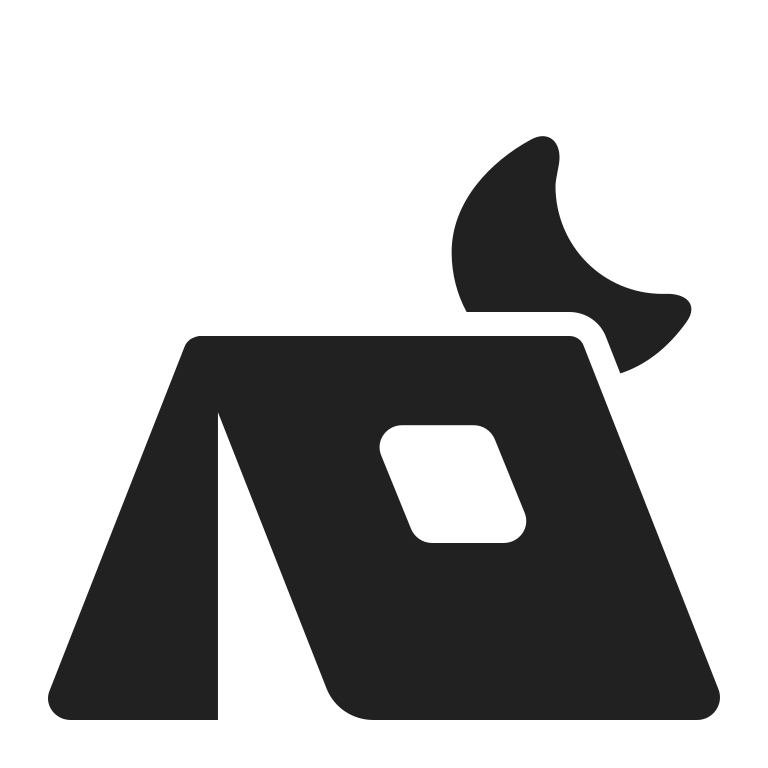
tent high contrast